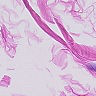
Metastatic tissue present: no